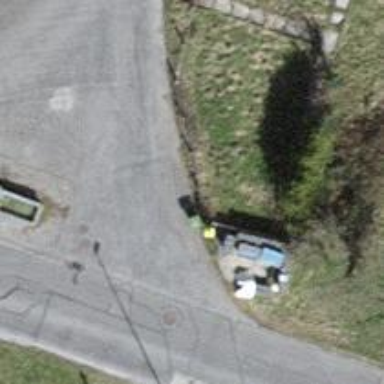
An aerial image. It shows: Post box.